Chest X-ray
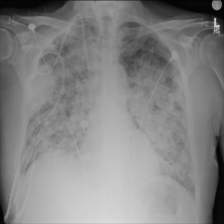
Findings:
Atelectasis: negative
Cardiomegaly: negative
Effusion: negative
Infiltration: negative
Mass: negative
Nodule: negative
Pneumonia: negative
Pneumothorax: negative
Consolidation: negative
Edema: negative
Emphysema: negative
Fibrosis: negative
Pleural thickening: negative
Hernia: negative